Field crop: tomato
Growth stage: 1
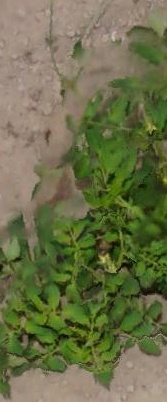
Species: tomato